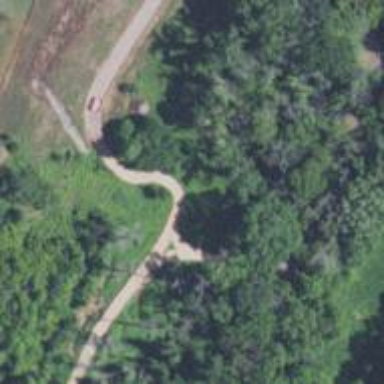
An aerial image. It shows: Footway with grade2 track type.